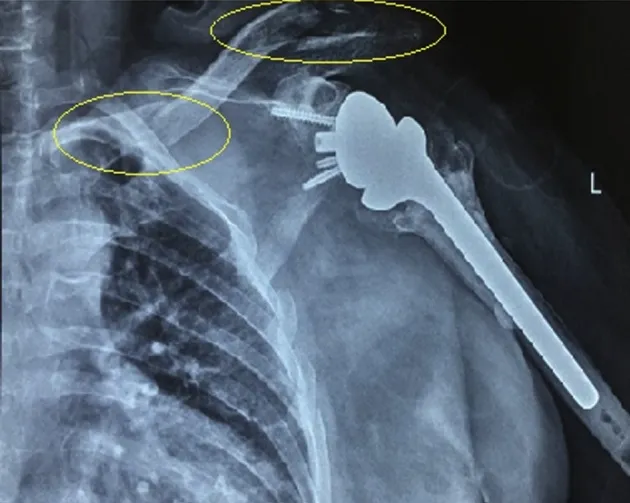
X-ray radiograph of the left clavicle and shoulder joint showing a proximal and distal clavicle fractures with intact reverse shoulder prosthesis in good alignment.
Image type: radiology (x_ray)